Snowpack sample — Snodgrass Mountain, Crested Butte, Colorado (2/4/25, 12:06 PM MST)
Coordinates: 38.923, -106.968
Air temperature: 35 °F
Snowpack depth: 80 cm
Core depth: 20 cm
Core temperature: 33.8 °F
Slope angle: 14°, slope face: 78°
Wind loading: low
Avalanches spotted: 0
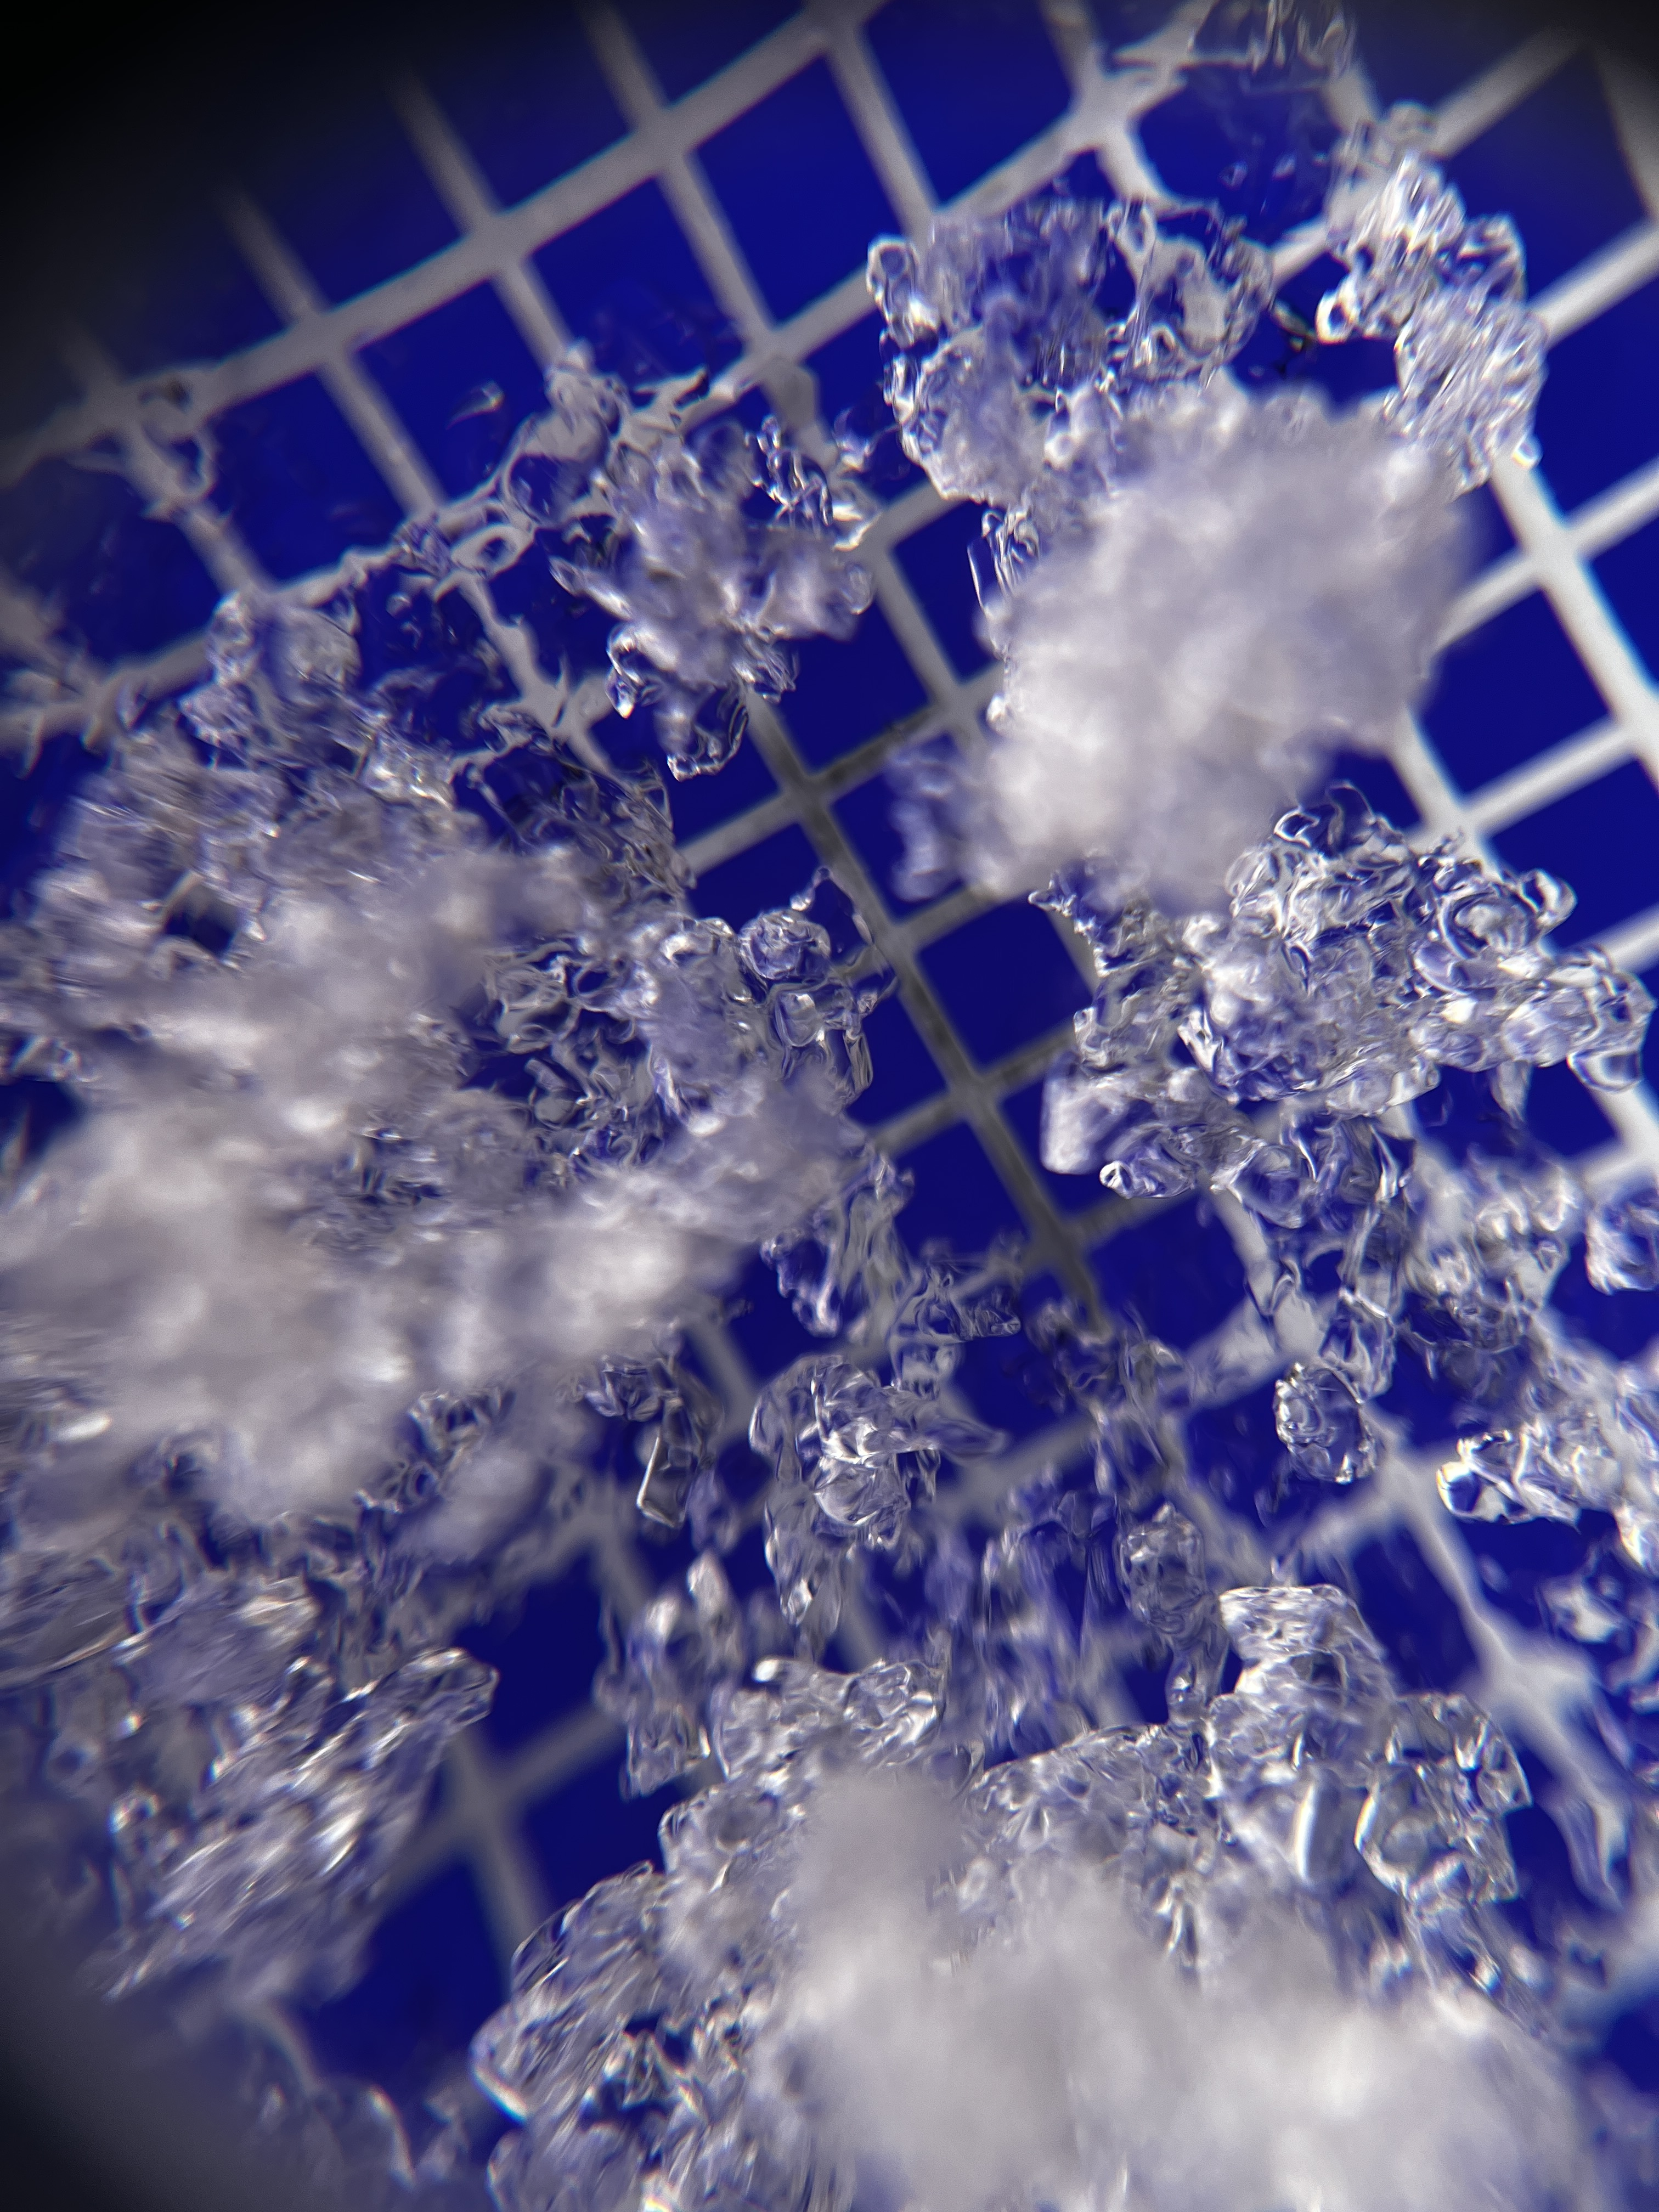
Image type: magnified_profile
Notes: No avalanches nearby, unusually warm weather for the last month reported by residents, Collected 25 yards from treeline